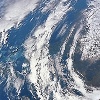
Label: cloud